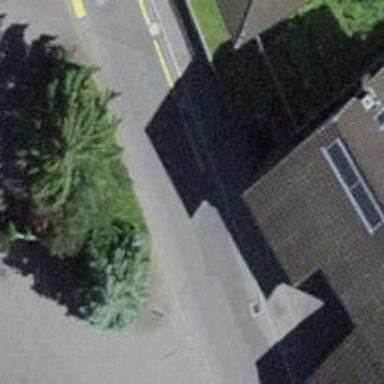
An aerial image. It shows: Bus stop with platform for public transport.